Question: consider the code below:
'''
package
{
import flash.display.Sprite;
import flash.display.BitmapData;
import flash.display.Bitmap;
import flash.events.Event;
public class SampleBitmap extends Sprite
{
public function SampleBitmap() {
//Sheng Cheng Liang Ge BitmapDataDui Xiang dataA, dataB
//dataAShi 100x100De Shen Lu Se Ju Xing
var dataA:BitmapData = new BitmapData(100,100,true, 0xff669900);
//dataBShi 100x100De Cheng Huang Se Ju Xing
var dataB:BitmapData = new BitmapData(100,100,true, 0xffFF9900);
//Fen Bie Sheng Cheng San Ge Wei Tu Xian Shi Dui Xiang
var bitmapA:Bitmap = new Bitmap(dataA);
var bitmapB:Bitmap = new Bitmap(dataB);
var bitmapC:Bitmap = new Bitmap(dataB.clone()); //Jiang dataBFu Zhi Liao Yi Fen
bitmapA.bitmapData = dataB;
//bitmapA:Jiang dataBTi Huan Liao dataA,Ci Shi bitmapAHe bitmapBChi You De Du Shi dataB
bitmapB.x = 200;
bitmapC.x = 400;
bitmapA.x = 500;
bitmapA.y = 500;
//Jia Ru Xian Shi Lie Biao
addChild(bitmapA);
addChild(bitmapB);
addChild(bitmapC);
trace(stage.width);
//Gai Bian dataBDe Xiang Su Xin Xi ,Ba Ta Zhong Xin 20x20De Xiang Su Du Gai Cheng Liao Hong Se
for (var i:int = 40; i<60; i++) {
for (var j:int = 40; j<60; j++) {
dataB.setPixel(i,j,0xFF0000);
}
}
trace(this.width); //the output is 600
trace(this.height);//the output is 600
this.graphics.beginFill(0x00ff00);
this.graphics.drawRect(0,0,this.width,this.height); //traceLiao Yi Xia ,this.width,this.heightDu Wei 600px
this.graphics.endFill();
}
}
}
'''
the result is:

and: my question is: why the green don't cover all the three yellow rect??
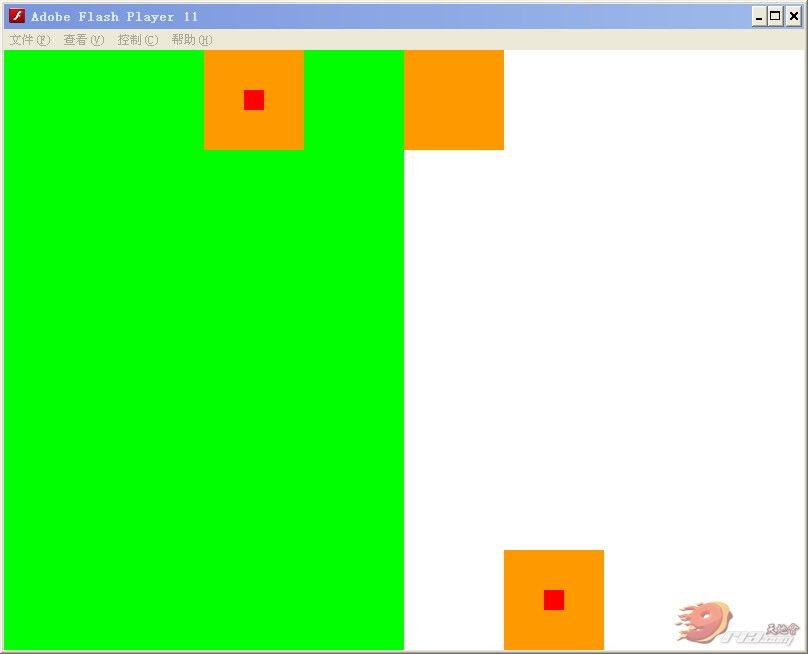
Answer: Problem lies in this line :
'''
this.graphics.drawRect(0,0,this.width,this.height)
'''
Here, actually refers to the container (instance of SampleBitmap Class) whose width is determined by the three boxes you added into it.
What you were perhaps looking for (assuming you wished cover full stage) was :
'''
this.graphics.drawRect(0,0,stage.stageWidth,stage.stageHeight)
'''

---
Just compiled your code and your claim :
'''
trace(this.width); //the output is 600
trace(this.height); //the output is 600
'''
is false as the output is 400 & 600